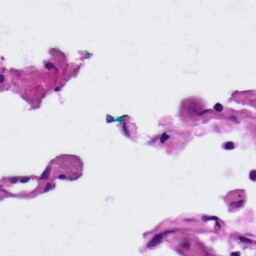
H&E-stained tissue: Lung